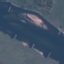
Land use / land cover: River